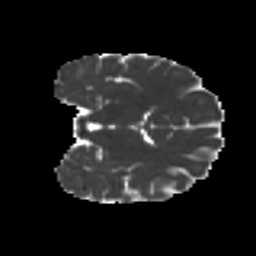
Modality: MD
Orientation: coronal
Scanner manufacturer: ge
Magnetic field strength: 3 T
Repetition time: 7.8 s
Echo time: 0.0606 s